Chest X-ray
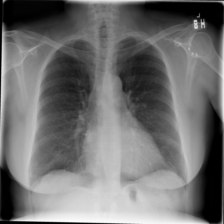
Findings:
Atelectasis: negative
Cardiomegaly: positive
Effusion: negative
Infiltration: negative
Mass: negative
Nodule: negative
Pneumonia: negative
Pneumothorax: negative
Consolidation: negative
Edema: negative
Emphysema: negative
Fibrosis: negative
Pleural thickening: negative
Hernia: negative